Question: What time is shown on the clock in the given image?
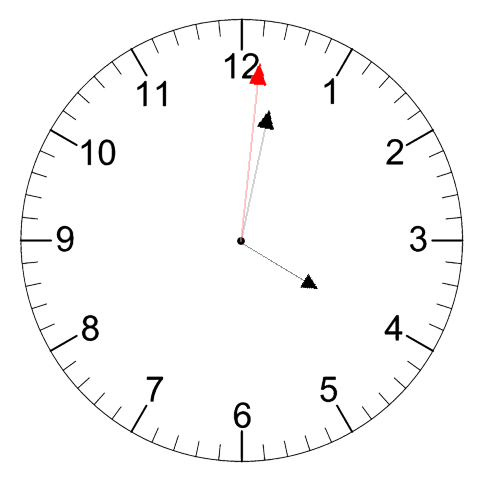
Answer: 04:02:01